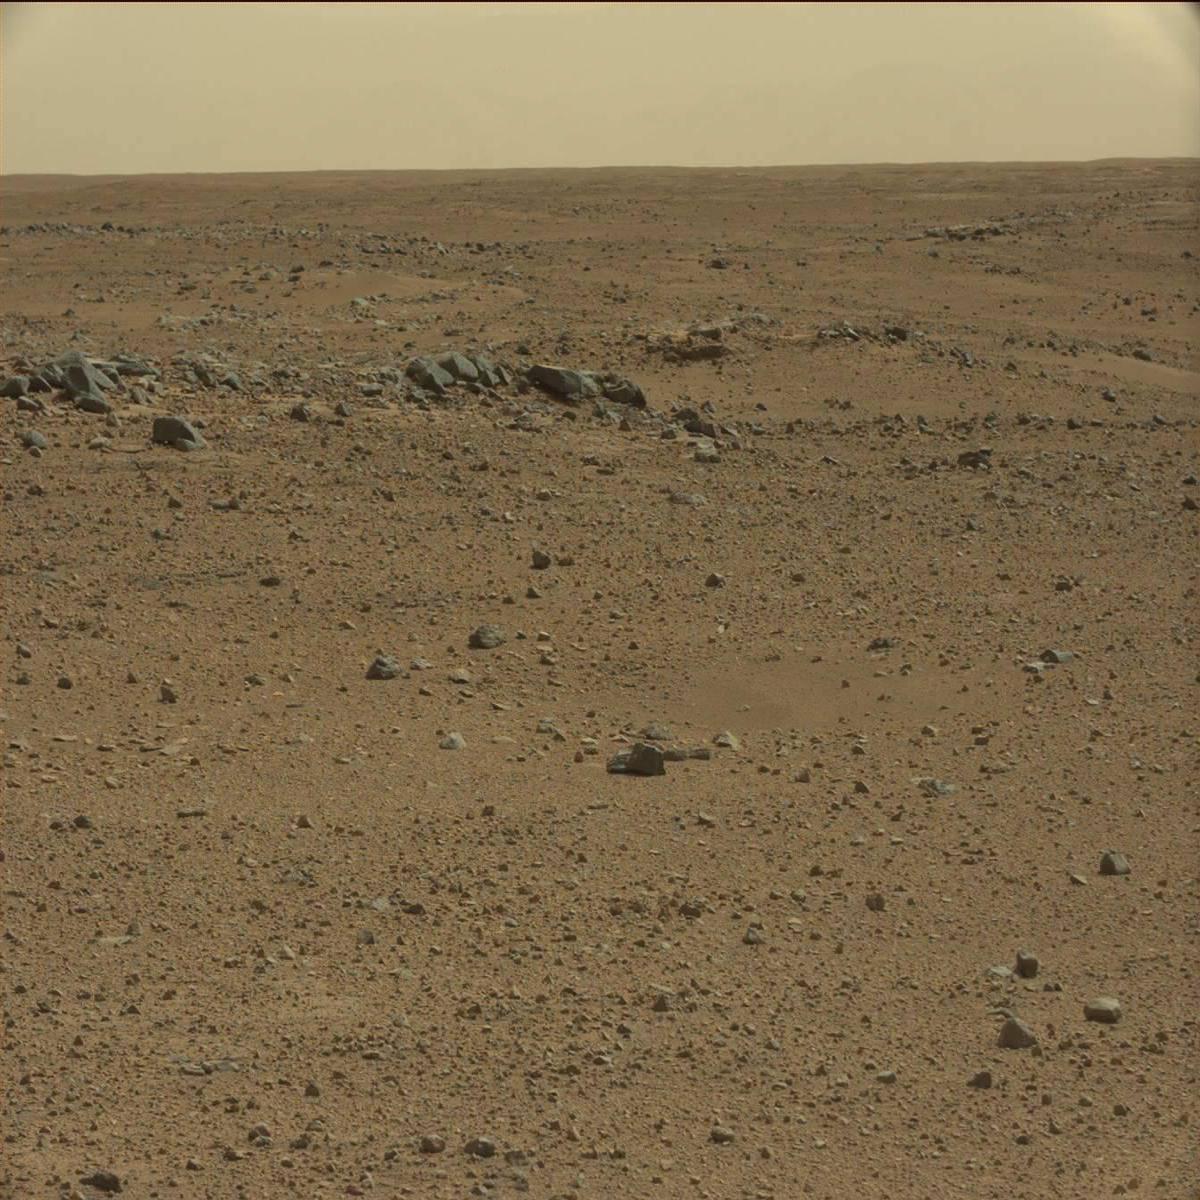
Terrain classes present: Bedrock, Ridge, Rock, Sand / Soil, Sky